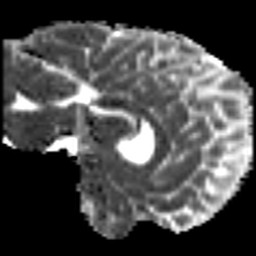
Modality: MD
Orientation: sagittal
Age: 24
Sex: male
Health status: healthy
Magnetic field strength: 3 T
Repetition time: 8.4 s
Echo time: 0.0926 s